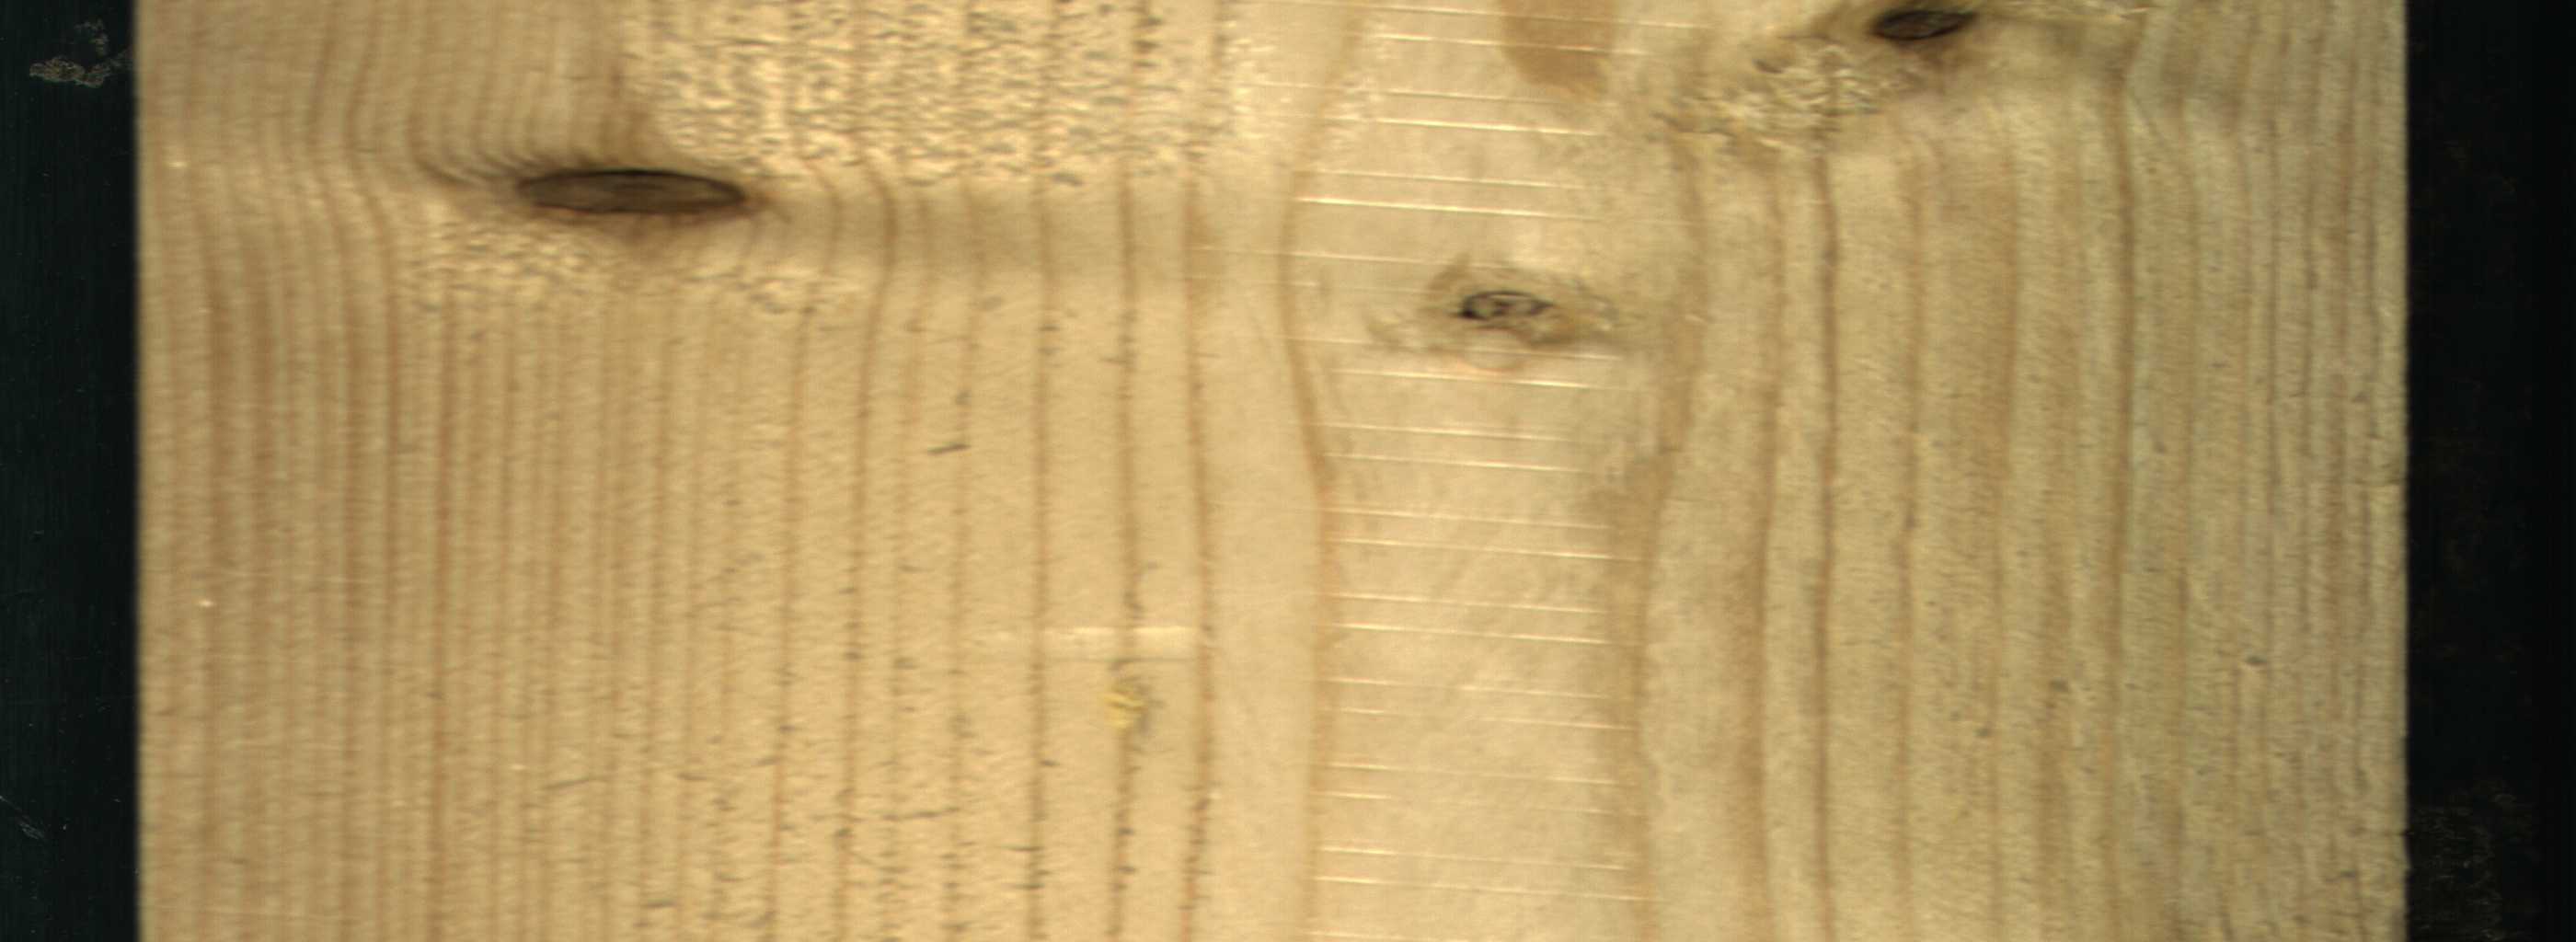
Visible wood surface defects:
Dead_Knot
Dead_Knot
Live_Knot